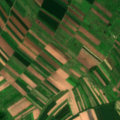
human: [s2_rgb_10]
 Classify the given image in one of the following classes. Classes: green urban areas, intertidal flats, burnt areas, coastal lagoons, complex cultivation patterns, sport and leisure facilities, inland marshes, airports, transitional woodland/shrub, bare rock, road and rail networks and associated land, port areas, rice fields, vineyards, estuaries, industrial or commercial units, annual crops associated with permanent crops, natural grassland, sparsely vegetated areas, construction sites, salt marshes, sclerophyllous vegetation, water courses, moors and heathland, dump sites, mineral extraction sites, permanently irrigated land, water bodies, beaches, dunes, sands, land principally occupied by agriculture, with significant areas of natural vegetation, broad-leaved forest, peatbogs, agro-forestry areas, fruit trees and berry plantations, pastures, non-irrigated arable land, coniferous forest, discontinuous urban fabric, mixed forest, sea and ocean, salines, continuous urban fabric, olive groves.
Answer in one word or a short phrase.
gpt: non-irrigated arable land, complex cultivation patterns, land principally occupied by agriculture, with significant areas of natural vegetation